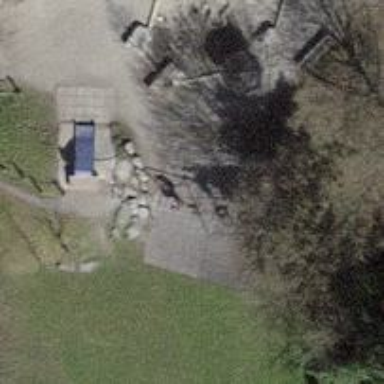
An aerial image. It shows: Playground featuring swings.